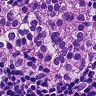
Metastatic tissue present: yes